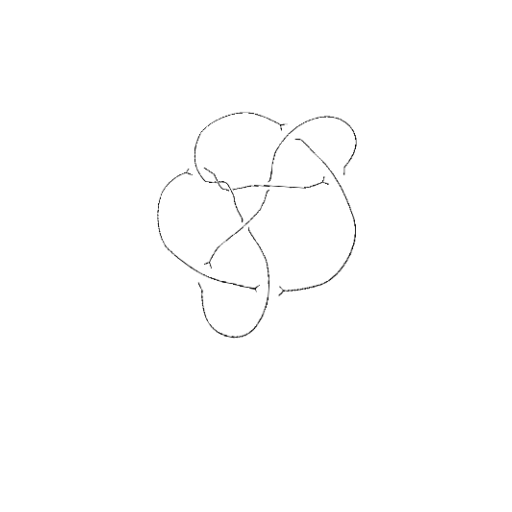
Crossing number: 9